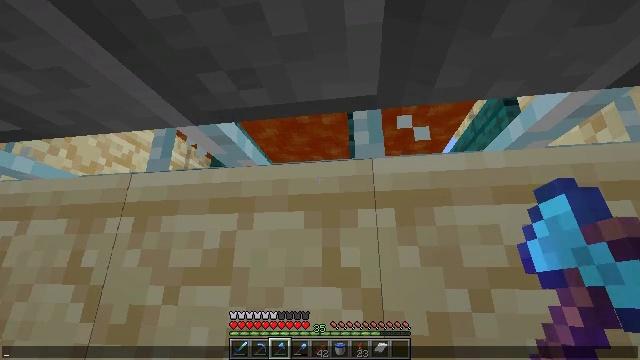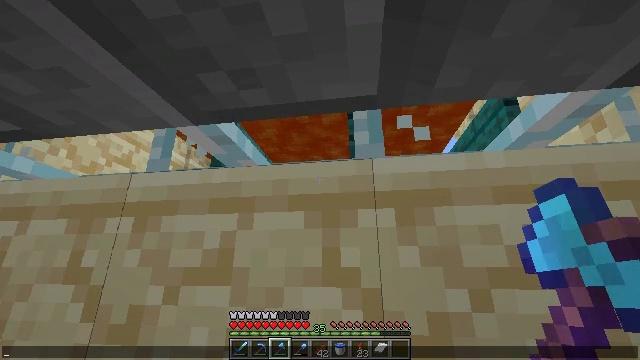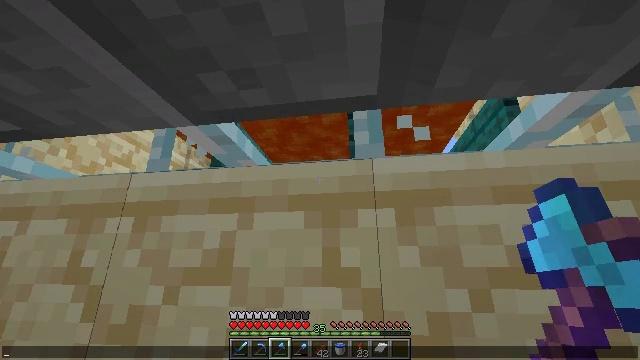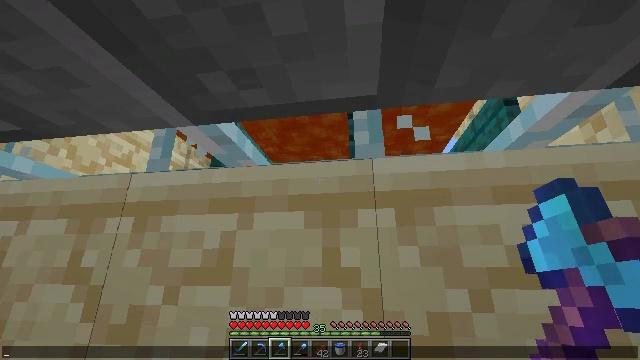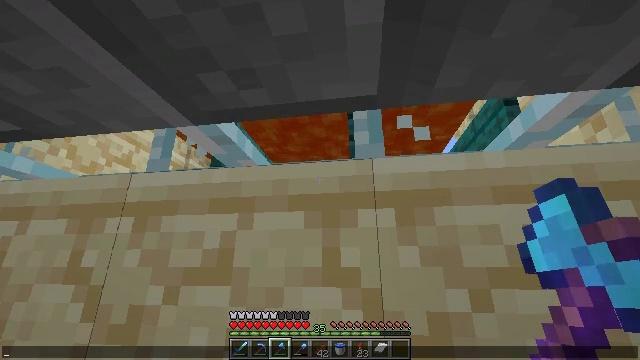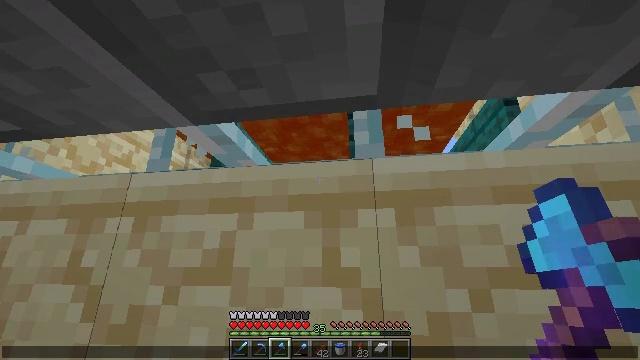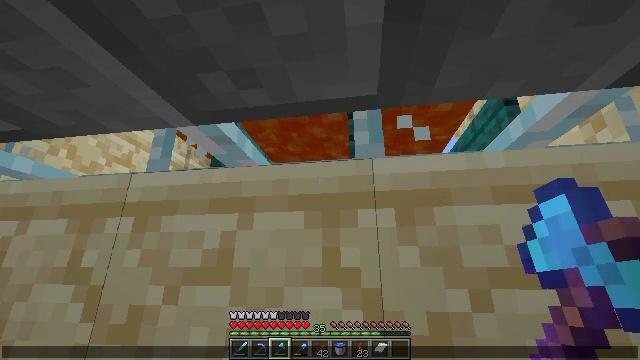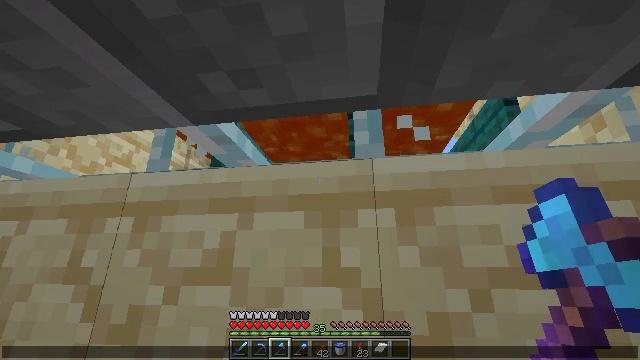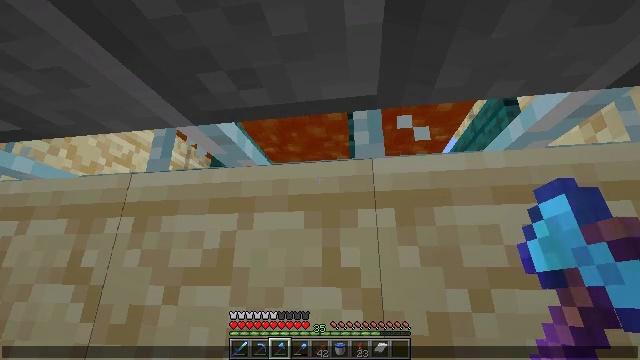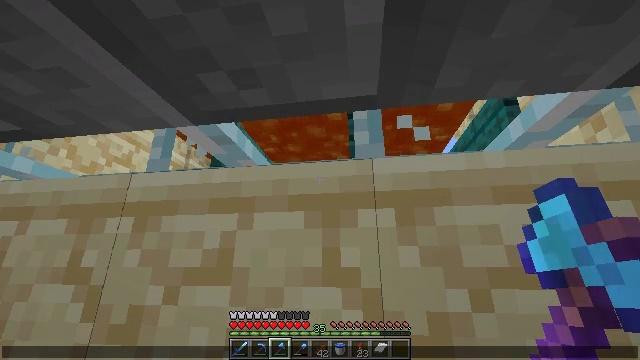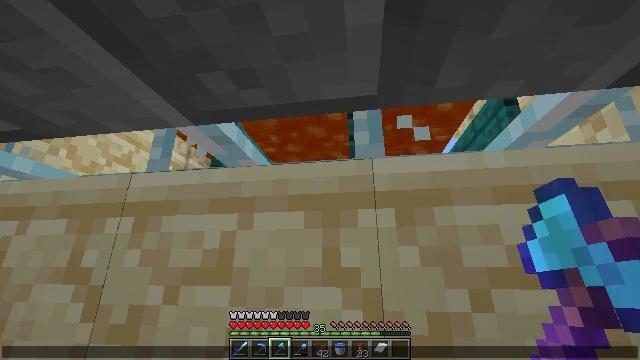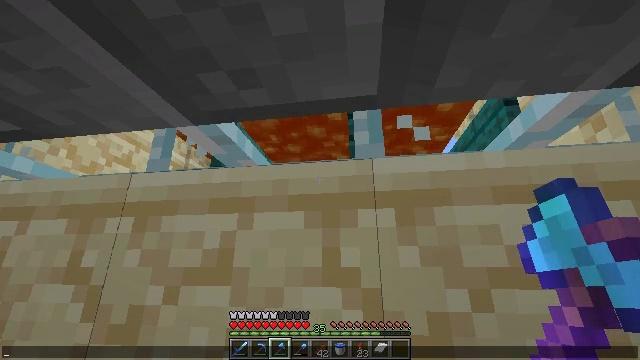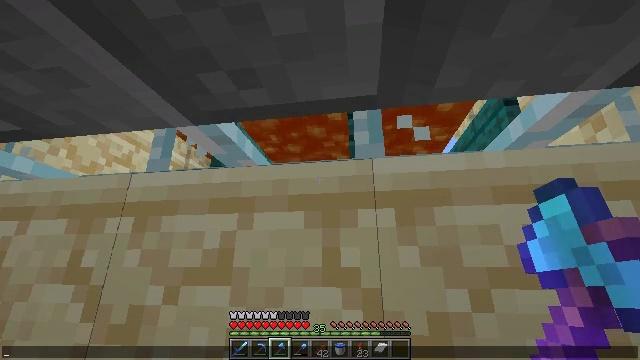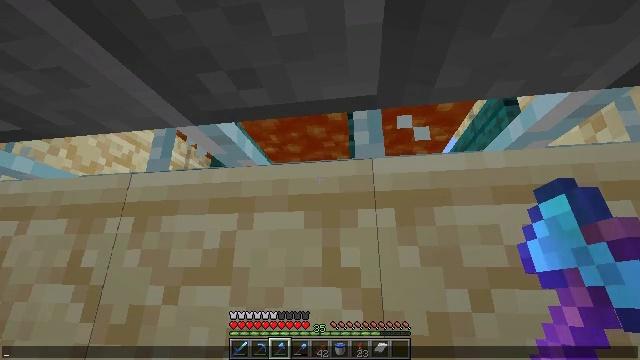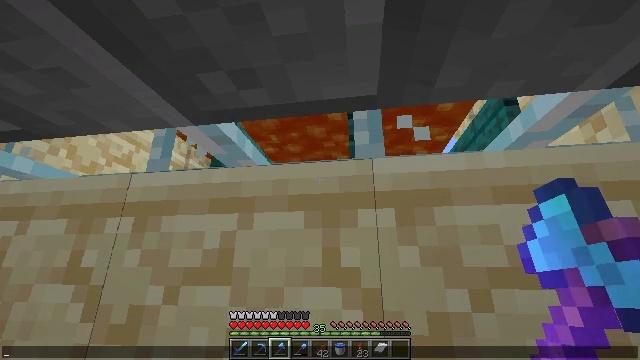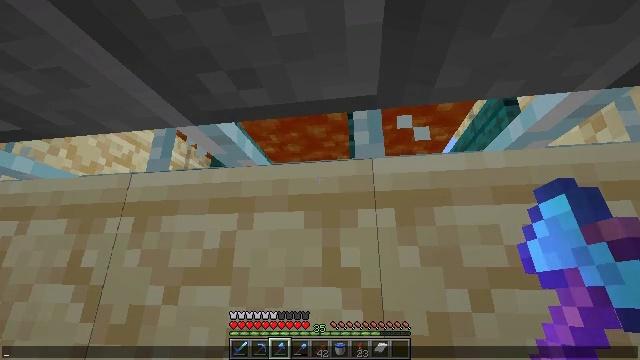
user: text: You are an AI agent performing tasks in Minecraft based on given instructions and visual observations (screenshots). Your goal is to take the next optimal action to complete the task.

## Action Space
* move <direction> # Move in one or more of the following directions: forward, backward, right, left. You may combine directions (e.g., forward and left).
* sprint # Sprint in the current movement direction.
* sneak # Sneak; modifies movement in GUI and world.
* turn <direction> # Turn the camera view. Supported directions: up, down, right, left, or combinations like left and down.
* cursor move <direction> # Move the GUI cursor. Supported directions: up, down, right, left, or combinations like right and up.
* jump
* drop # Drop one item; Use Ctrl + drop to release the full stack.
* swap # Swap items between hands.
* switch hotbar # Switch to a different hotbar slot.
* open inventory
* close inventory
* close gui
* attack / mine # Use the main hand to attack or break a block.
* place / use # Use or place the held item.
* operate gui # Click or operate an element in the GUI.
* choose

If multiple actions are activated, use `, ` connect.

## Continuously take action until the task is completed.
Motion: motion action
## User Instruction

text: Recycle the warped fence from a structure.
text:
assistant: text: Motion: no_op
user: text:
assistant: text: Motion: no_op
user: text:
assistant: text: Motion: no_op
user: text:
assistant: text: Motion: no_op
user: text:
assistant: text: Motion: no_op
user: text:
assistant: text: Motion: no_op
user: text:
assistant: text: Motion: no_op
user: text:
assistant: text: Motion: no_op
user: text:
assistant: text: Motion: no_op
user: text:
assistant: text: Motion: no_op
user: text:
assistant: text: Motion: no_op
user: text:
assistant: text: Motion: no_op
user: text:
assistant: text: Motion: no_op
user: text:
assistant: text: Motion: no_op
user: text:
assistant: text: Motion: no_op
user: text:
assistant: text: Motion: no_op
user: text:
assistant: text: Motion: no_op
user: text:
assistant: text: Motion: no_op
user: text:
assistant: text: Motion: no_op
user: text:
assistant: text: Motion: no_op
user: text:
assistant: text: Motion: no_op
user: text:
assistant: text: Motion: no_op
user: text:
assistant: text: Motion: no_op
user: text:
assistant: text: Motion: no_op
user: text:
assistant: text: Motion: no_op
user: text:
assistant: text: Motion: no_op
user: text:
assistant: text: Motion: no_op
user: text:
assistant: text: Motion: no_op
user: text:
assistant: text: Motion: no_op
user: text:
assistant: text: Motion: no_op